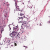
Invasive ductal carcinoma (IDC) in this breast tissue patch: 0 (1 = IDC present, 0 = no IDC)